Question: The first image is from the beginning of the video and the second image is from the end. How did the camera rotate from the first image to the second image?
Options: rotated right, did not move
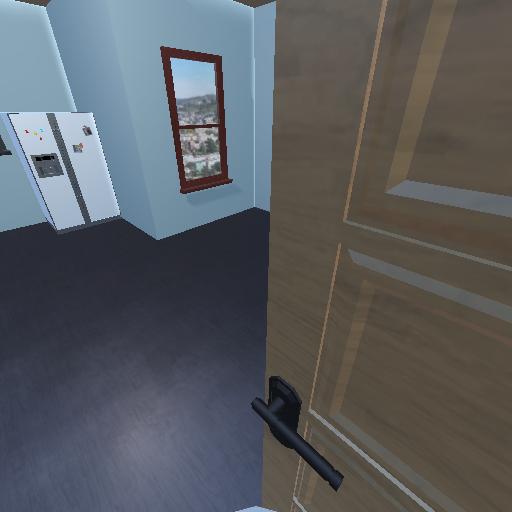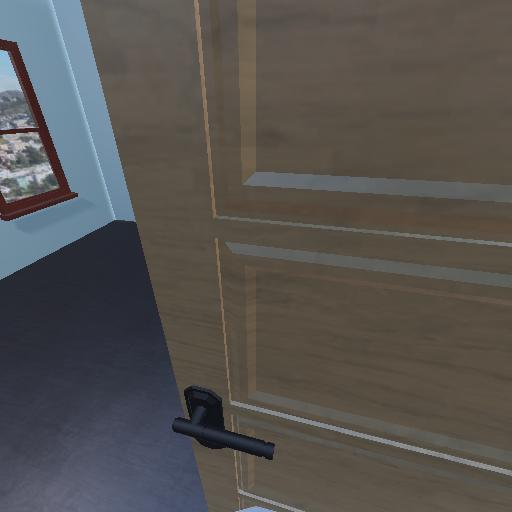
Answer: rotated right